Interaction volume radius: 10 \u00c5
Interaction volume height: 50 \u00c5
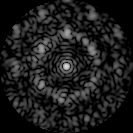
Disorder parameter: 0.6314